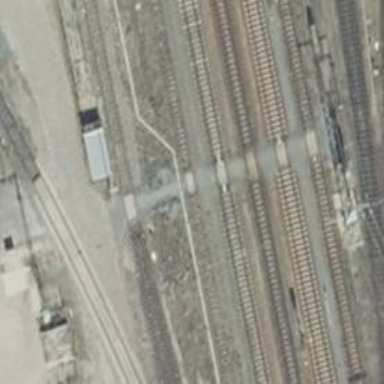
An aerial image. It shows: Crossing for the railway.